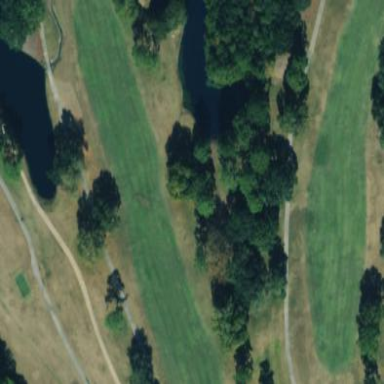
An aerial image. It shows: Scenic golf fairway.